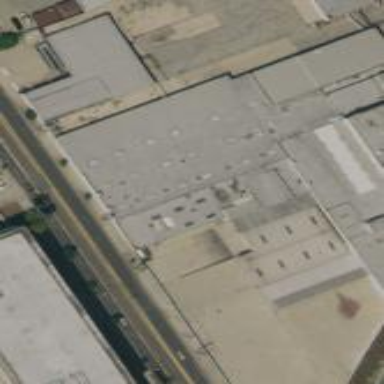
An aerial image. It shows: Factory building.